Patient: sex M, age 71
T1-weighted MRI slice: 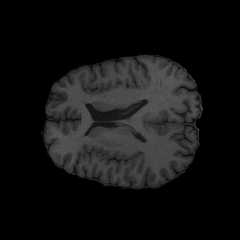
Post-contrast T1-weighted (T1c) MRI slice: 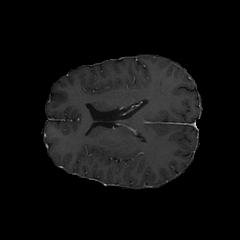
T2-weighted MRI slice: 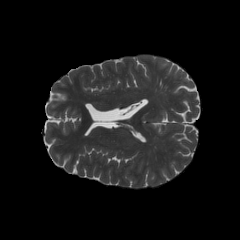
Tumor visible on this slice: no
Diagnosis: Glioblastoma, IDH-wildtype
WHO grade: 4